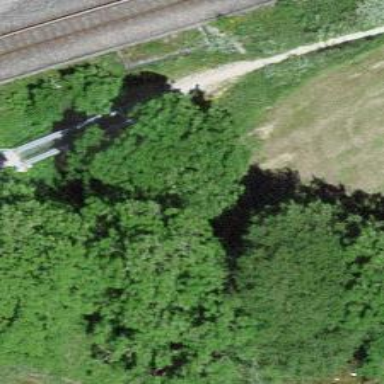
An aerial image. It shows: Path on bridge.